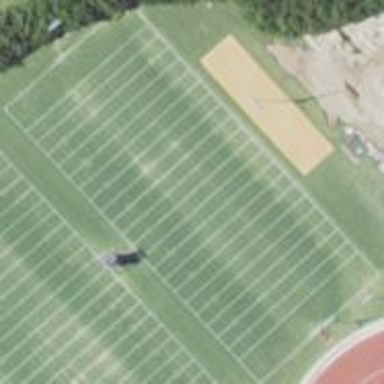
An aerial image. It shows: American football pitch.